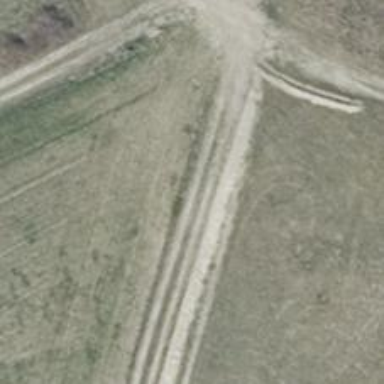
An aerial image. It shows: Track road with grade4 tracktype.